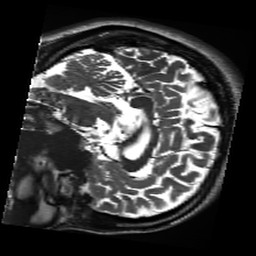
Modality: inplaneT2
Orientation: sagittal
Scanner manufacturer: siemens
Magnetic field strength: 3 T
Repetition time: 11 s
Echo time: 0.059 s